Interaction volume radius: 10 \u00c5
Interaction volume height: 15 \u00c5
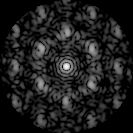
Disorder parameter: 0.5576